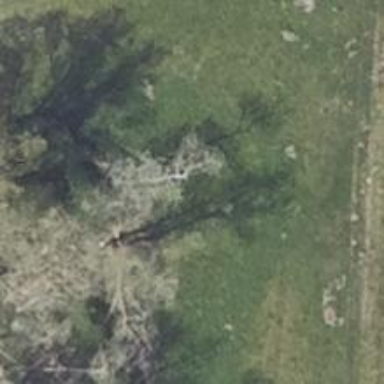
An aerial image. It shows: Deciduous tree with broadleaved leaves.